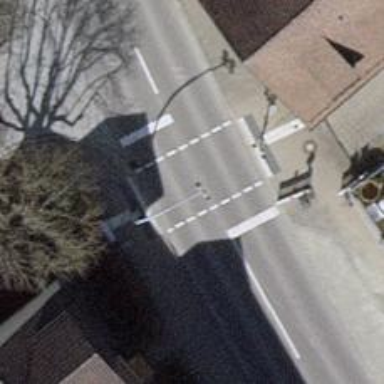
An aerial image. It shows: Road with traffic signals.